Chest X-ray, AP view. Patient: 33 years old, sex F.
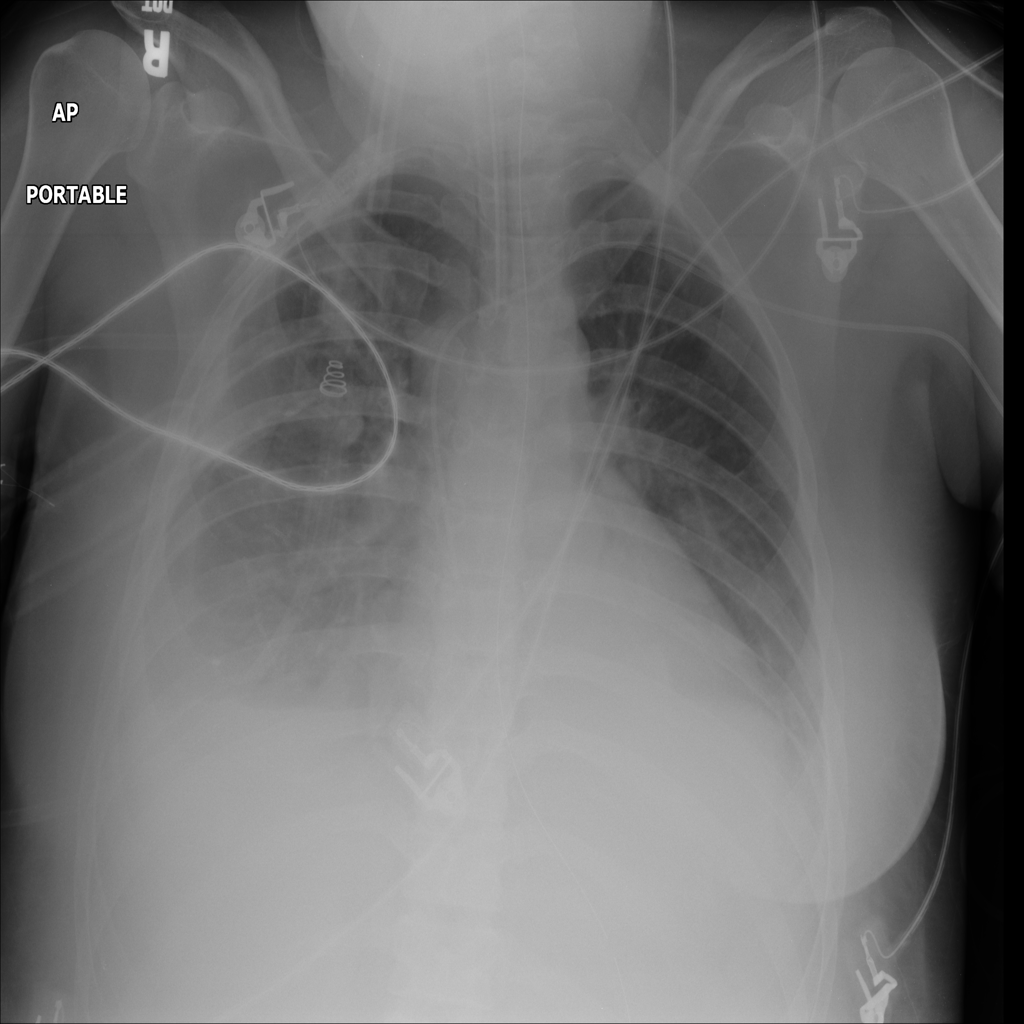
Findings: No Finding